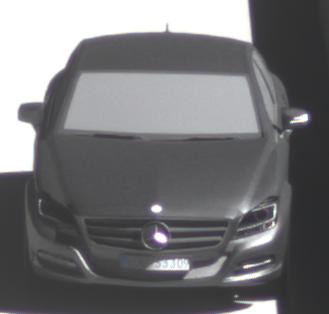
Make: Mercedes-Benz
Model: CLS Coupé 350
Detailed model: CLS-Class (218) Coupé
Model produced from: 2011/01
Model produced until: 2014/07
Doors: 4
Color: gray
Road condition: wet road
Daytime: midday
Contrast: high contrast